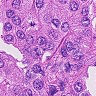
Metastatic tissue present: yes